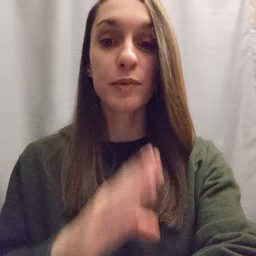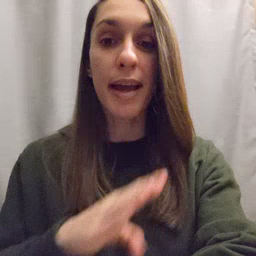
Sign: quiet